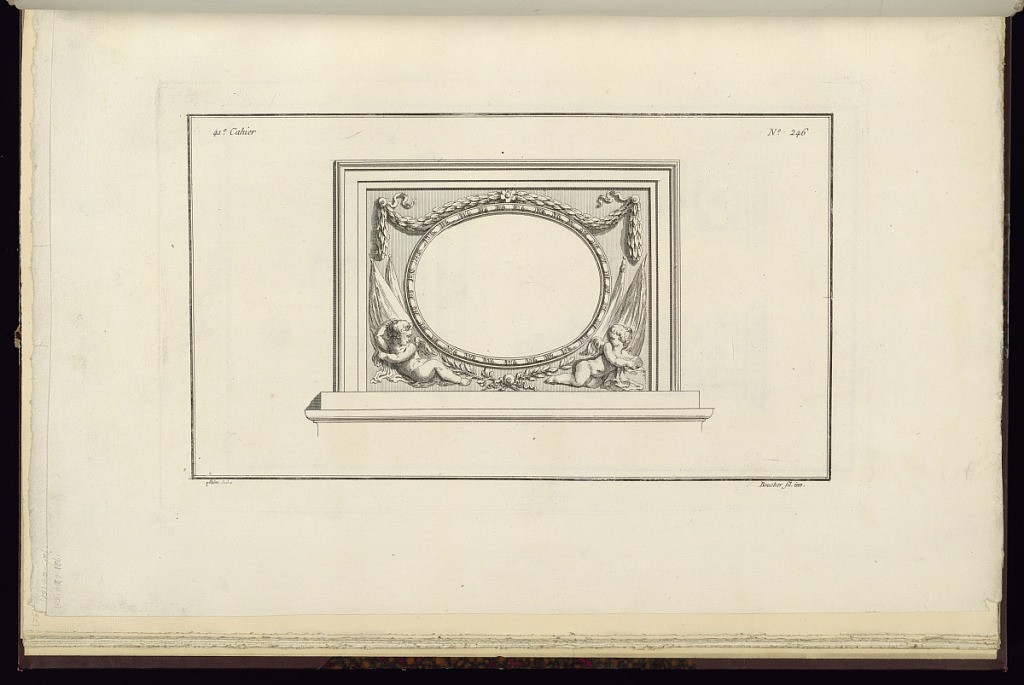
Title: Design for an Overdoor Relief
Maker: Juste-François Boucher, French, 1736 – 1782
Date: ca. 1775
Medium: Engraving on off white laid paper
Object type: Print
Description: Design for an overdoor relief with ornament motifs including putti, garland, egg and dart, flags, and crossed branches. The plate is signed.